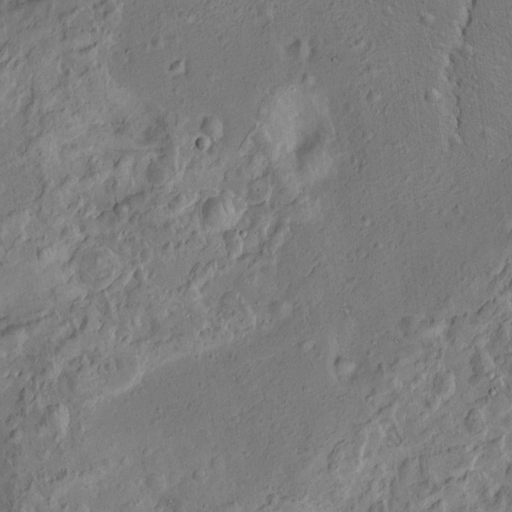
Objects detected: cone, cone